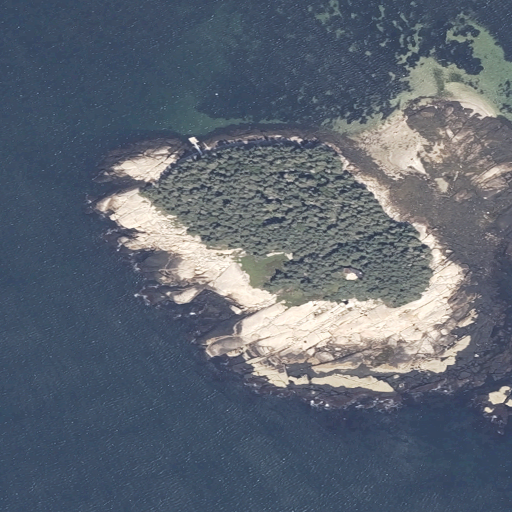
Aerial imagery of island in Maine named Western Island containing open water, herbaceous wetlands, barren land, and woody wetlands